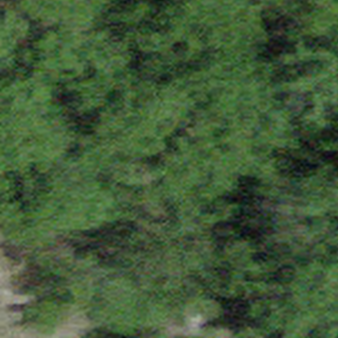
Label: other